Question: I was following <URL> library.
In my case, that didn't work since I am getting this error:

This is the whole code at this point:
'''
import React, { useState, useContext } from 'react';
import { useParams, useHistory } from 'react-router-dom';
import { useConfirmMutation } from '../gql/generated/graphql';
import { AppStateContext } from './provider';
export const Confirm: React.FC = () => {
const history = useHistory();
const { appSetAuthToken, appClearAuthToken, gqlError } = useContext(AppStateContext);
const [show, setShow] = useState(false);
const [email, setEmail] = useState('');
const [confirm] = useConfirmMutation();
const { token } = useParams();
const handleFormSubmit = async (e: React.FormEvent) => {
e.preventDefault();
try {
setShow(false);
appSetAuthToken(token);
const { data } = await confirm({ variables: email });
} catch {
}
};
if (token === undefined || token === '')
return <div>Enlace de confirmacion de usuario invalido</div>;
return (
<div>
<div>Pagina de confirmacion de usuario</div>
{show ? <div>{gqlError.msg}</div> : undefined}
<form>
<div>
<input
value={email}
placeholder='Correo electronico'
type='email'
onChange={e => { setEmail(e.target.value); }}
/>
</div>
<button type='submit'>Confirmar</button>
</form>
</div>
);
};
'''
I have also tried the same on <URL> but it works. Not sure, where is my mistake. Can you see that mistake?
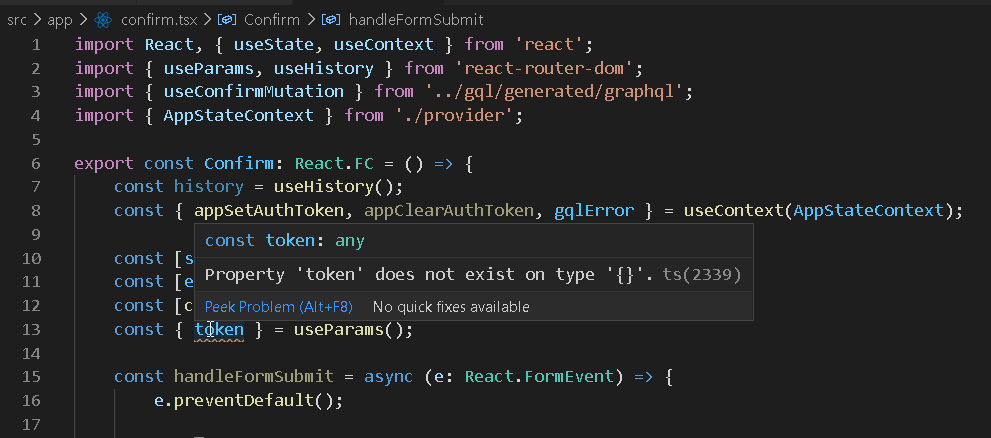
Answer: 'useParams' is generic. You need to tell typescript which params you are using by specifying the value of the generic like this: 'useParams<MyParams>()'; In your case it is:
'''
const { token } = useParams<{token?: string}>();
'''
Which says that 'token' is either a 'string' or 'undefined'.